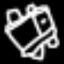
Label: bed